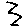
Label: zigzag